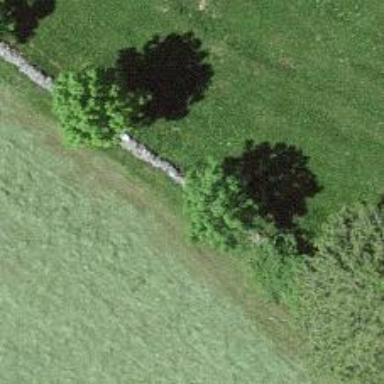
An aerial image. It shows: Wall barrier.